Current action and preconditions to check: trajectory_clear

Your task: For each precondition in the list above, predict whether it will hold at this action.

Consider the current scene as observed from the mobile robot's camera, and analyze the predicted future states of all dynamic agents (e.g., people, animals, vehicles, or any moving entities) within the NEXT SECOND.

IMPORTANT: Only answer "very likely" if you are absolutely certain—based on strong, clear evidence—that a dynamic agent will violate the precondition in the predicted future state. Do NOT answer "very likely" for unlikely, ambiguous, or low-probability risks.

Ask yourself for each precondition: Is there a high probability, with clear and convincing evidence, that the predicted future states of any dynamic agent will interfere with the predicted future state of the currently executing action within the NEXT SECOND, causing that precondition to fail?

Assess the risk level based on these predictions. Use "likely" or "very likely" if motions create a clear risk of interference.

Use "neutral" or "improbable" if agents are nearby but their predicted paths are clearly diverging or non-conflicting.

Failure Risk Categories: "very improbable", "improbable", "neutral", "likely", "very likely"

Answer Format: Output ONLY the probability_of_failure value from these categories: "very improbable", "improbable", "neutral", "likely", "very likely"

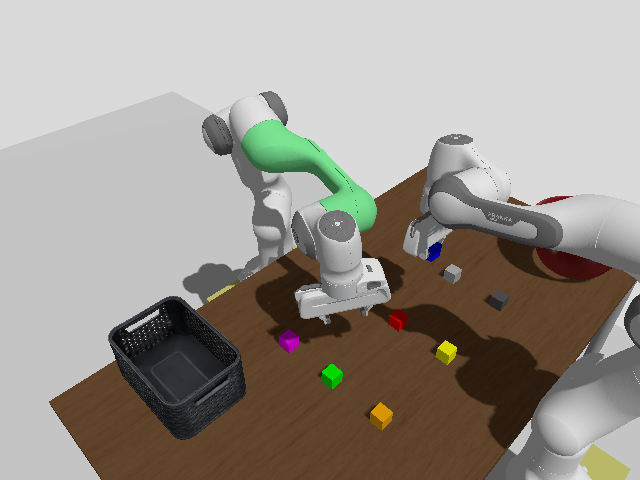

Answer: improbable